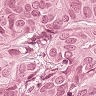
Metastatic tissue present: yes